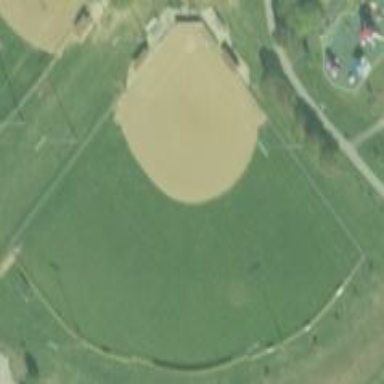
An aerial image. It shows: Baseball pitch for leisure land activities.